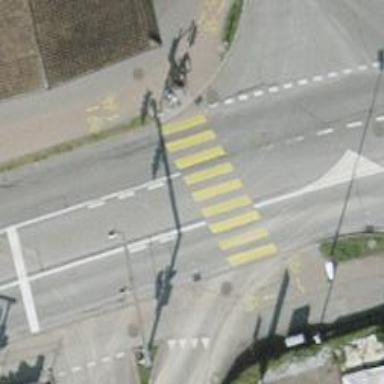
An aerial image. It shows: Footway with traffic signals at crossing.